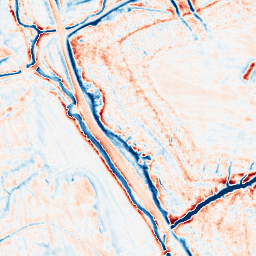
Category: edge_preserving
Decomposition family: anisotropic_diffusion
Decomposition parameters: iterations: 50
kappa: 10
gamma: 0.1
Upsampling method: bicubic
Upsampling parameters: scale: 2
Upsampling scale: 2